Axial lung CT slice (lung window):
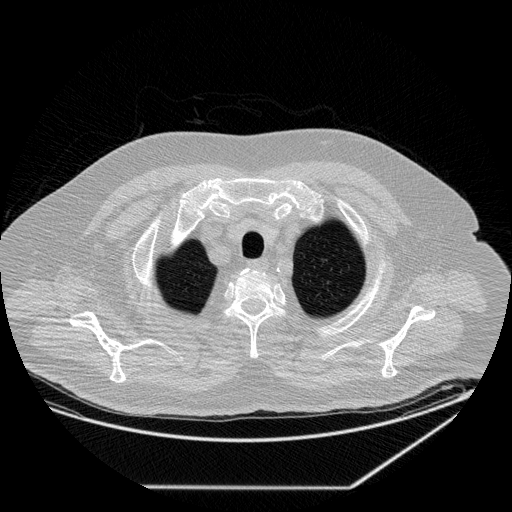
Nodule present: no